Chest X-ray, AP view. Patient: 49 years old, sex M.
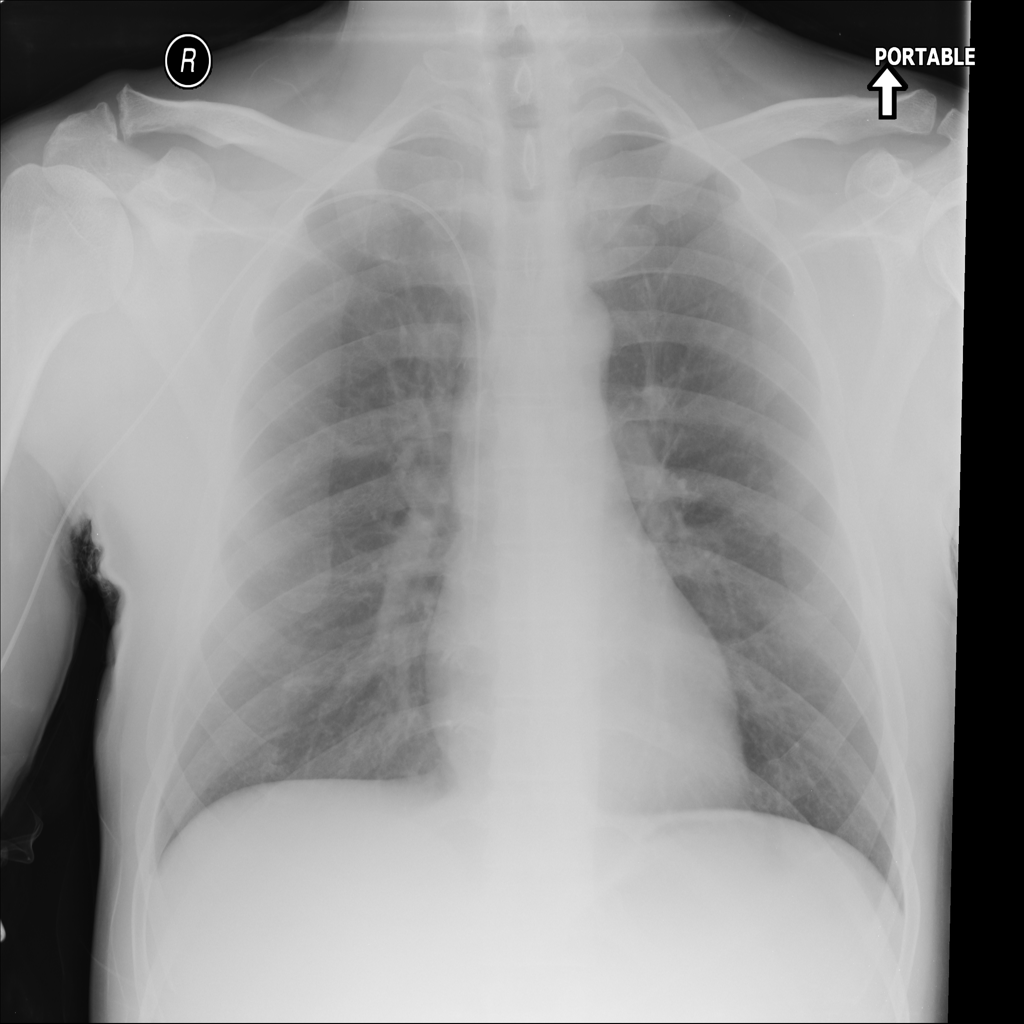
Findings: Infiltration